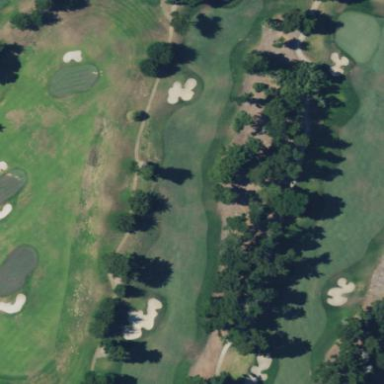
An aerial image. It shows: Scenic golf fairway.